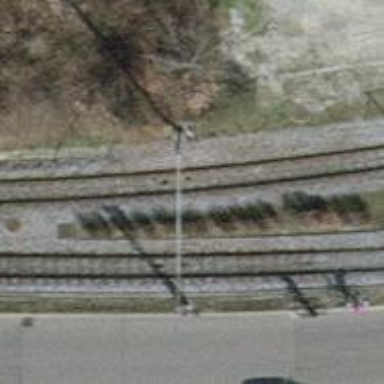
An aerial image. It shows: Railway signal.